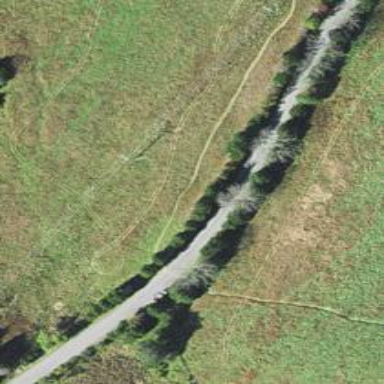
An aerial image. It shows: Path.